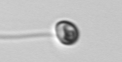
Label: flagellate